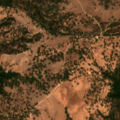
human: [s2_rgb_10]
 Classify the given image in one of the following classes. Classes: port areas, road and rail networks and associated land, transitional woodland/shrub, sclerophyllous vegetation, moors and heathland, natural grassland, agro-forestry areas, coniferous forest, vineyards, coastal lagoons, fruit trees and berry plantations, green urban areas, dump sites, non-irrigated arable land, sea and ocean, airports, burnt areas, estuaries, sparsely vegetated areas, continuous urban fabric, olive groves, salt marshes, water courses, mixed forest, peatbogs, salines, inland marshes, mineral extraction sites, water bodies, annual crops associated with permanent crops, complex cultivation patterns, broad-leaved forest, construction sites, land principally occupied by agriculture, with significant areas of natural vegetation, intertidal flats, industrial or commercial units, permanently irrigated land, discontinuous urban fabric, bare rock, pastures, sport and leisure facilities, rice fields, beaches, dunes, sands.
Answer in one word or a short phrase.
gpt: pastures, agro-forestry areas, broad-leaved forest, coniferous forest, mixed forest